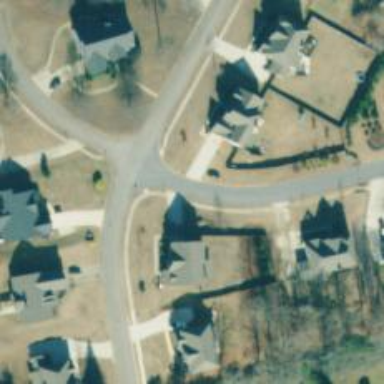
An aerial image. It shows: Residential road.